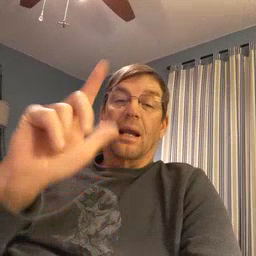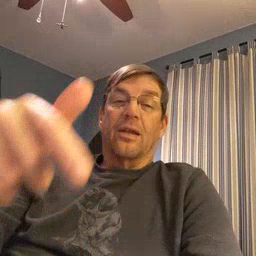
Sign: later